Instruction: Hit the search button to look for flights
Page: home
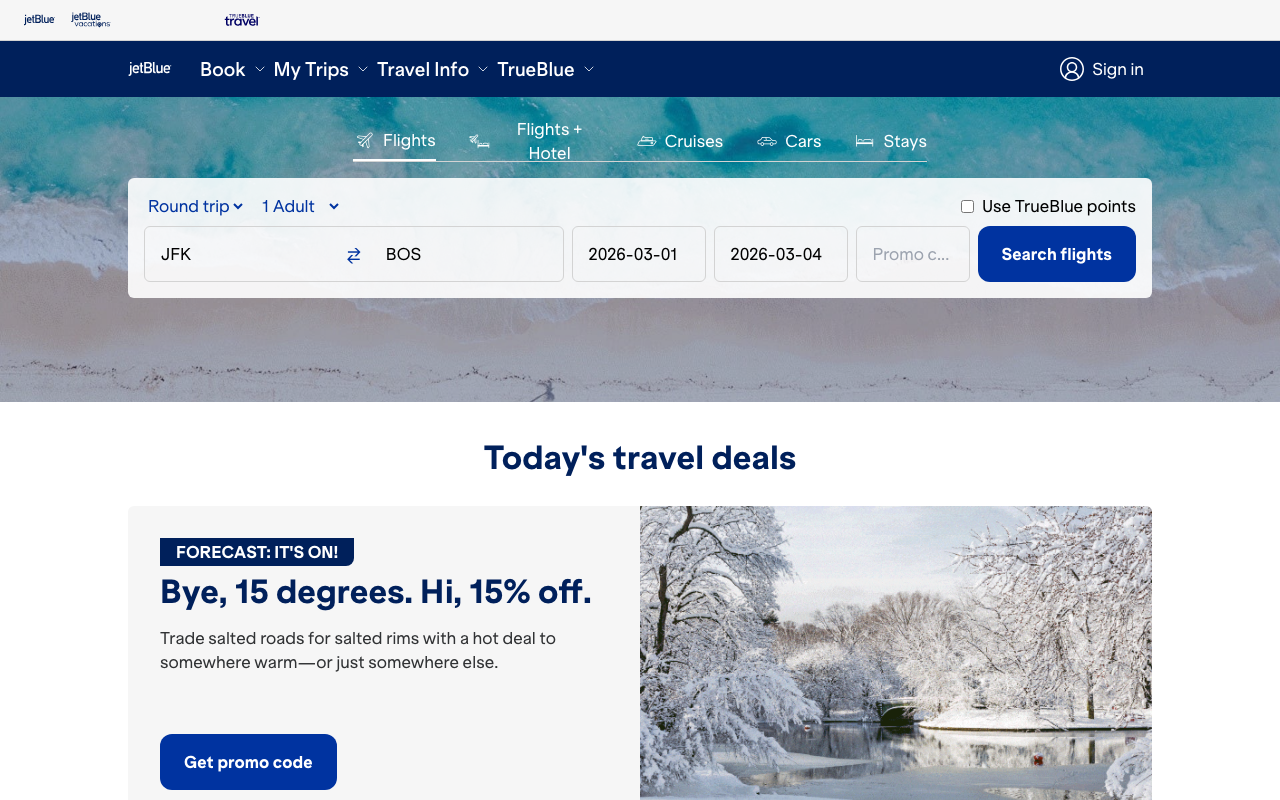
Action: click